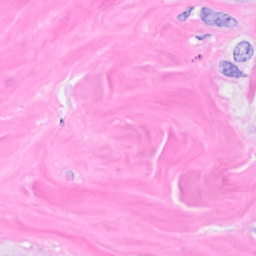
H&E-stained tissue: Breast